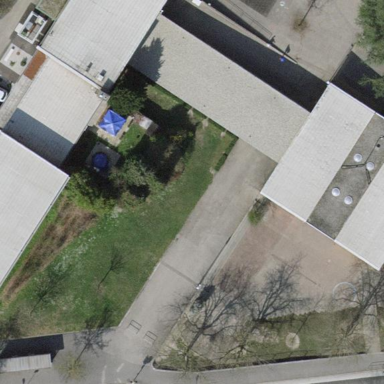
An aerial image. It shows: School building.